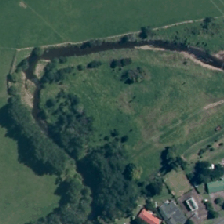
Land cover: deciduous_hardwood